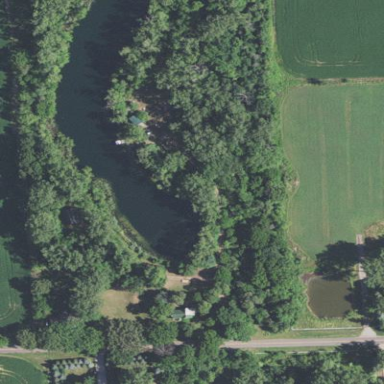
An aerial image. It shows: Pond with natural water.